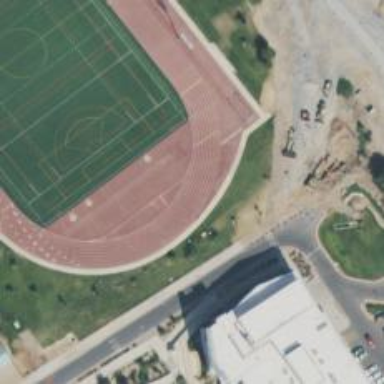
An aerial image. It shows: Athletics track located on leisure land.